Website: bh-photo
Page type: billing-address
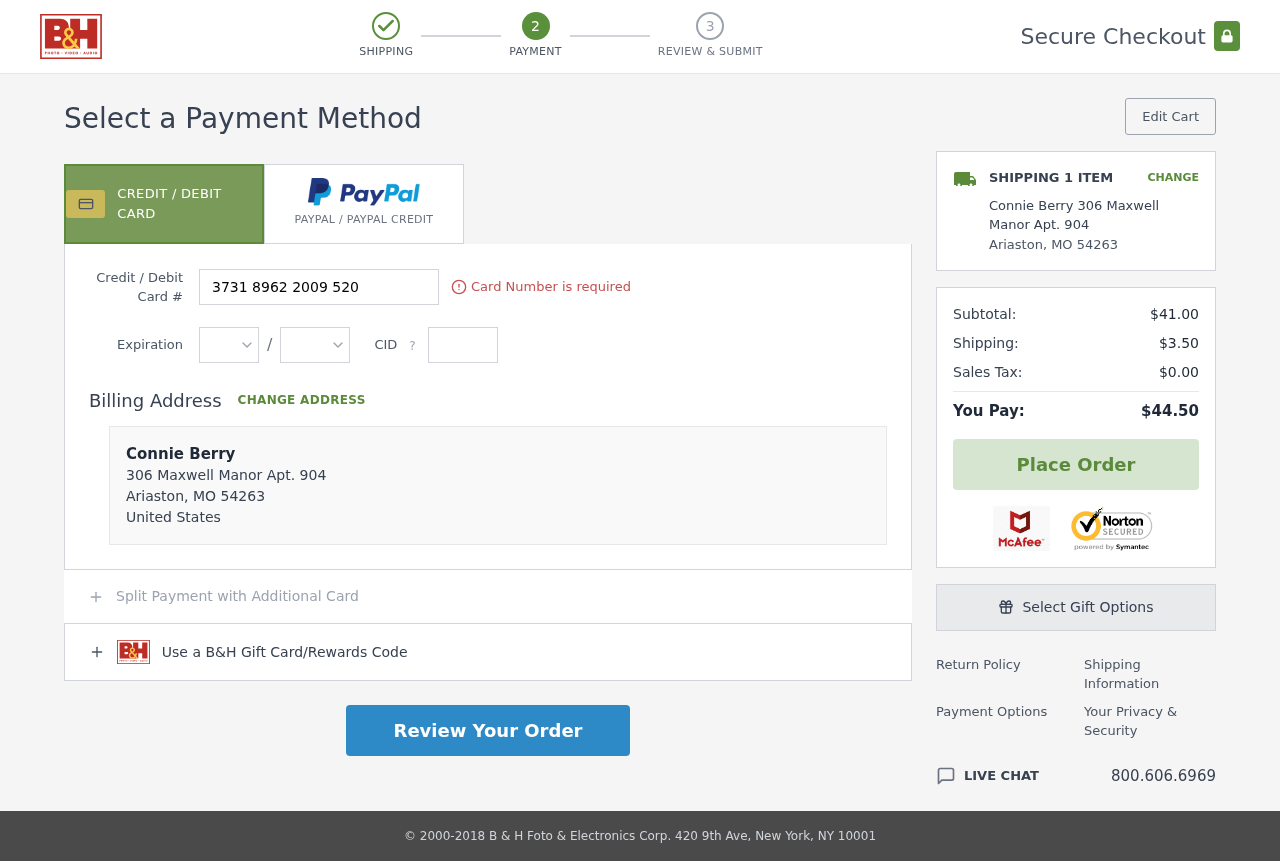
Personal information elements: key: PII_CARD_CVV
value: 9402
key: PII_CARD_EXPIRY_MONTH
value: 04
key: PII_CARD_EXPIRY_YEAR
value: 30
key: PII_CARD_NUMBER
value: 3731 8962 2009 520
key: PII_CITY
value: Ariaston
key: PII_COUNTRY
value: United States
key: PII_FULLNAME
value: Connie Berry
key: PII_FULLNAME2
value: Connie Berry
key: PII_POSTCODE
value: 54263
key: PII_STATE_ABBR
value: MO
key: PII_STREET
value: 306 Maxwell Manor Apt. 904
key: PII_POSTCODE_FULL
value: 54263
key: PII_POSTCODE_NUMERIC
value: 54263
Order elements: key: ORDER_NUM_ITEMS
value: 1
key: ORDER_SUBTOTAL
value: $41.00
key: ORDER_SHIPPING_COST
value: $3.50
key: ORDER_TAX
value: $0.00
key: ORDER_TOTAL
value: $44.50